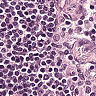
Metastatic tissue present: no